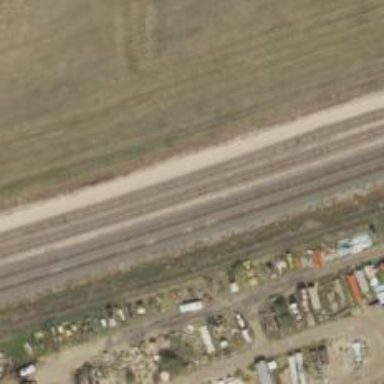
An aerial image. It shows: Railway siding for service.